Question: This is an 15-digit puzzle. Find the minimum number of steps to restore it.
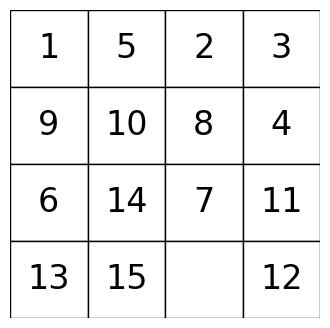
Answer: 17